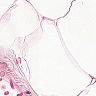
Metastatic tissue present: no